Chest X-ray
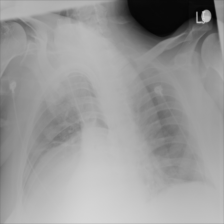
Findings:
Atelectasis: positive
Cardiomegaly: negative
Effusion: negative
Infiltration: positive
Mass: negative
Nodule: negative
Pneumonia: negative
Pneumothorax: negative
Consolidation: negative
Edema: negative
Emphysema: negative
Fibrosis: negative
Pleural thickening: negative
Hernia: negative